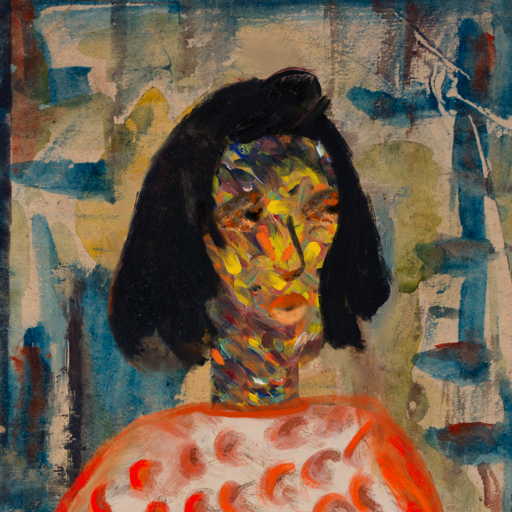
Background: Orphan, Head And Neck Side: An_Impression, Face Side: Gypsy_Queen, Bust: Rupkatha, Hair Side: Mosgoul, Head Accessory: Blank, Second Necklace: Blank, Necklace: Blank, Baby: Blank